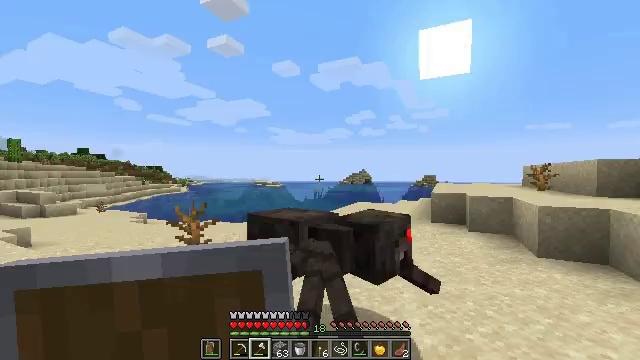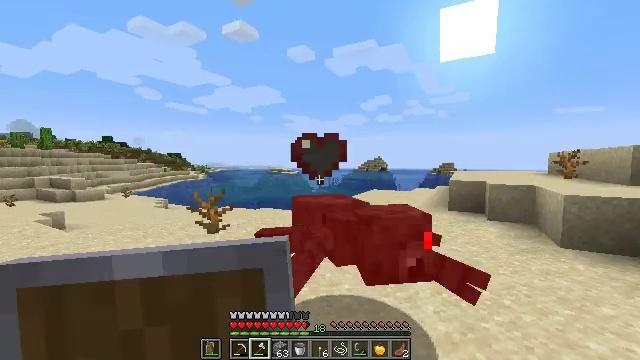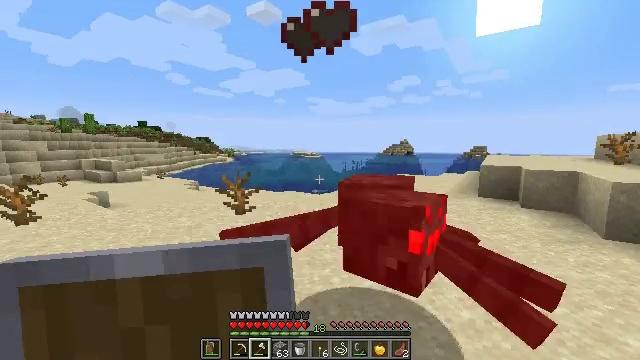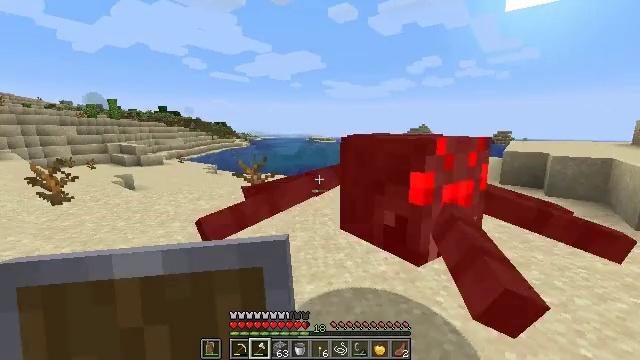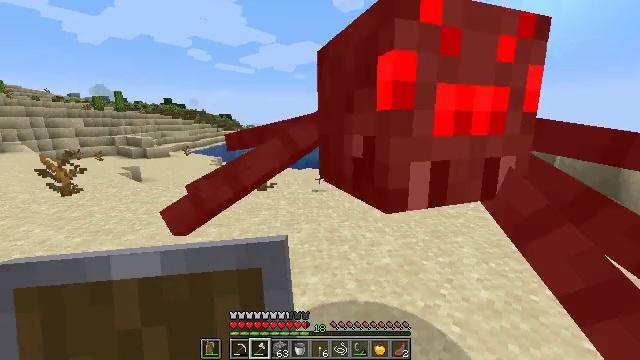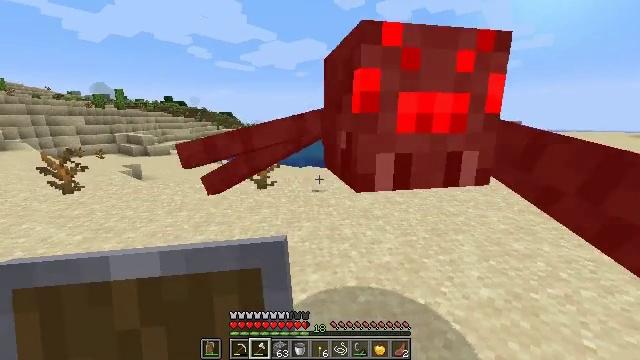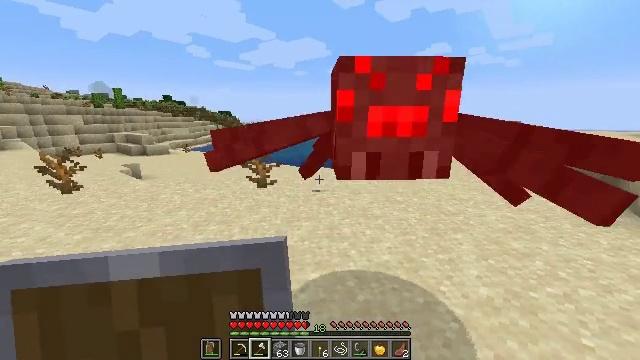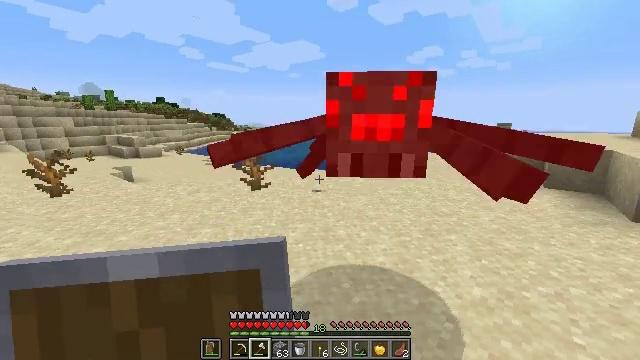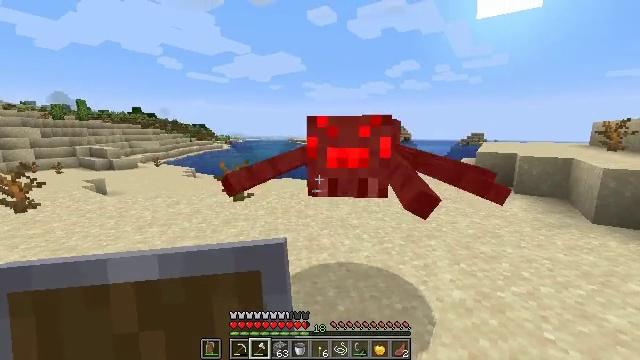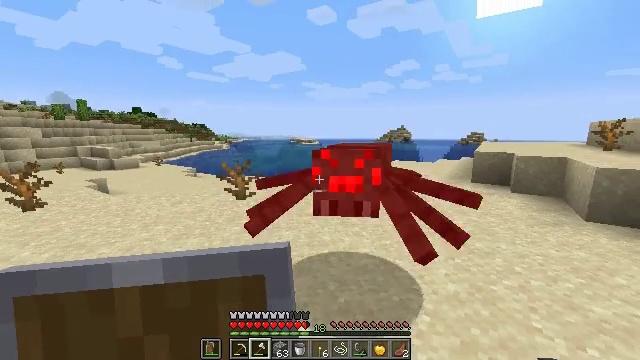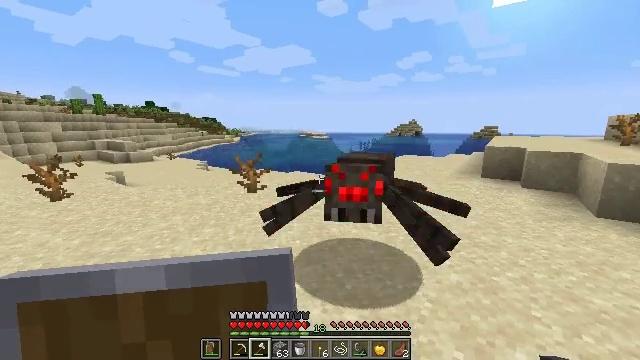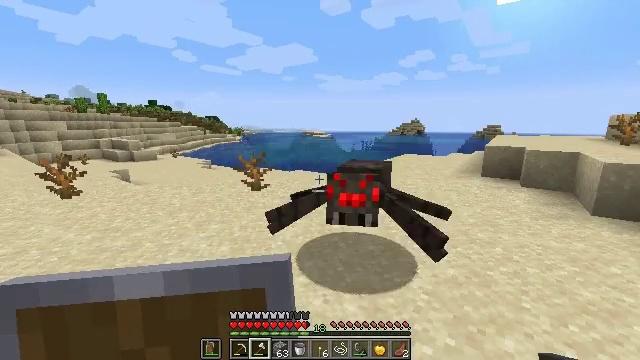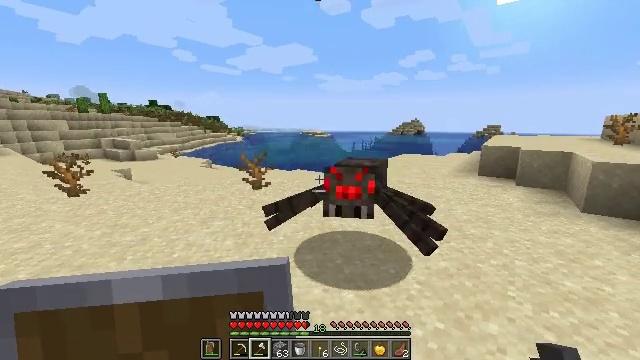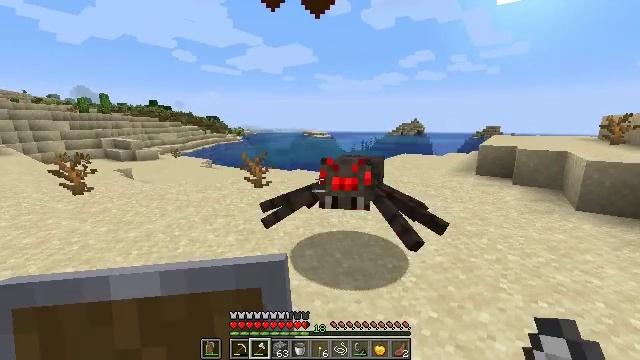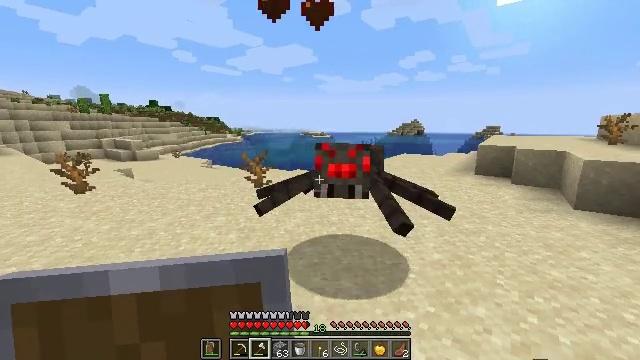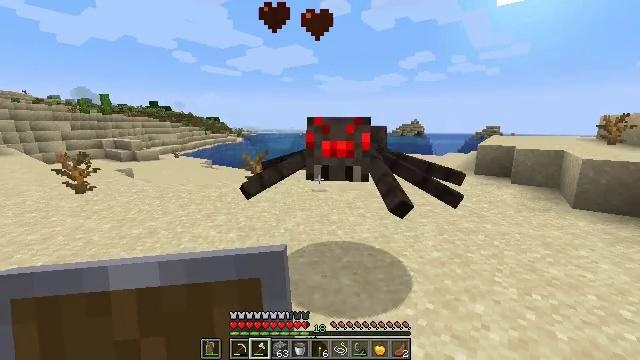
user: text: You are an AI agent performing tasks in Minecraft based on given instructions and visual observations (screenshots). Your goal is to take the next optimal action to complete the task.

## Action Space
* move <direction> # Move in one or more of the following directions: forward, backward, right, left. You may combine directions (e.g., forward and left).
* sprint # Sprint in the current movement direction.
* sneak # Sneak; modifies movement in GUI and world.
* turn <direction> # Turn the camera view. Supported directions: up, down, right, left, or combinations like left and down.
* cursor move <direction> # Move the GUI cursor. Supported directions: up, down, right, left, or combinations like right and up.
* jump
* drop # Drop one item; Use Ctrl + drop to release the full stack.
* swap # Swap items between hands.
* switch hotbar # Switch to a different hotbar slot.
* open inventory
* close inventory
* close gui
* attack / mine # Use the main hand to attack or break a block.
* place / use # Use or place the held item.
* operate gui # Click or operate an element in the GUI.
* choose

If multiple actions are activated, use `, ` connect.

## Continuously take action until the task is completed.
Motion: motion action
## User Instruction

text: Kill mobs.
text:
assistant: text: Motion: turn left and down
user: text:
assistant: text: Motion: turn left and down
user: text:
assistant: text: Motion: turn left and down
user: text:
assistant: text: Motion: turn left and down
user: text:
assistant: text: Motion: no_op
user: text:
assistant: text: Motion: no_op
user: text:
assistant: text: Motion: turn right
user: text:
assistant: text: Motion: move back, turn right and up
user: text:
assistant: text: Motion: move back
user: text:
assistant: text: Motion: move back, turn left and down
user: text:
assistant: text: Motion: move back
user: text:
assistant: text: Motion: no_op
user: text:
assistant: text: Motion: no_op
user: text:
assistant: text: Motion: attack / mine
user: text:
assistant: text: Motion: attack / mine
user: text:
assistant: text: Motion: attack / mine
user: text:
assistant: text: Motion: move back
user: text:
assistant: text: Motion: move back
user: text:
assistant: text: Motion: no_op